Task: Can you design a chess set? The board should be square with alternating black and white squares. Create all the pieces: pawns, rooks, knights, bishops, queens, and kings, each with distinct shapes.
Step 578:
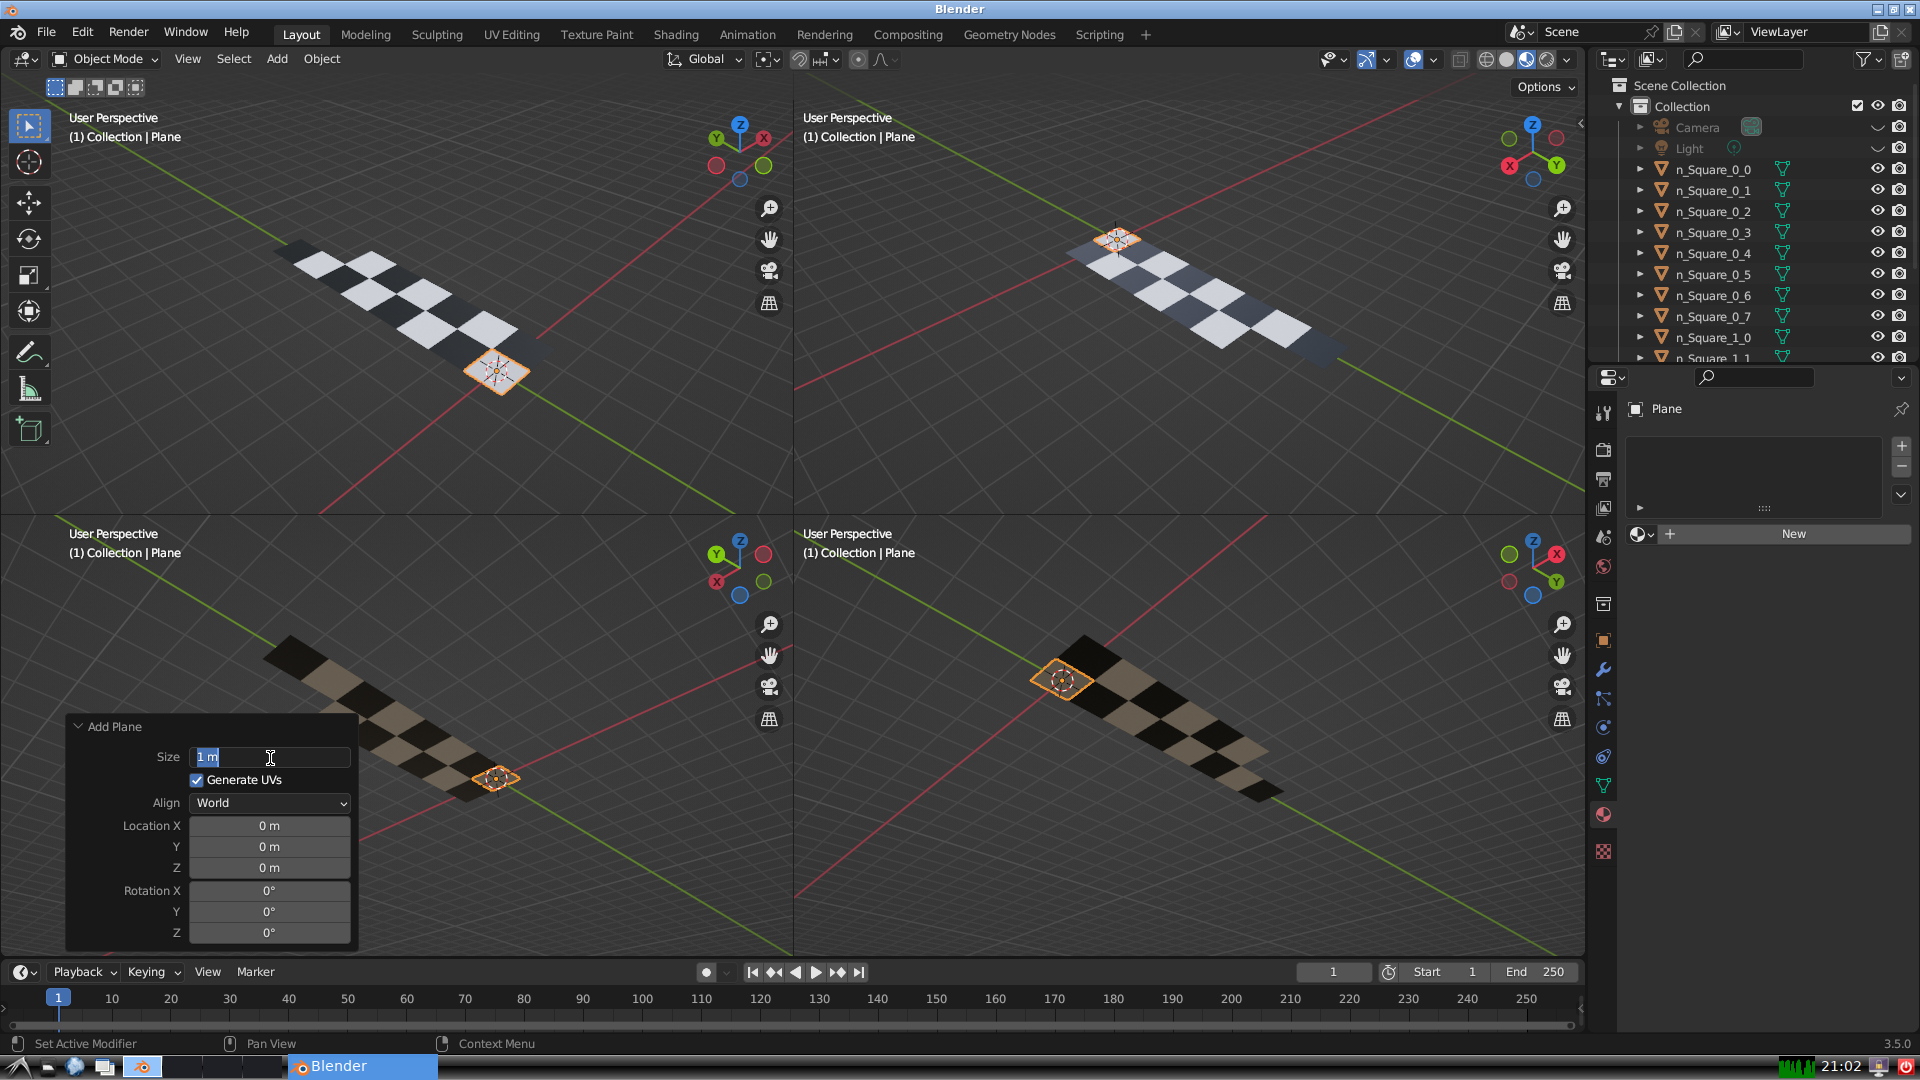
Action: input_text: 1.0